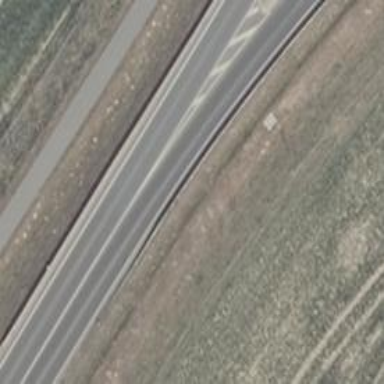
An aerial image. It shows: Asphalt road classified as primary highway.